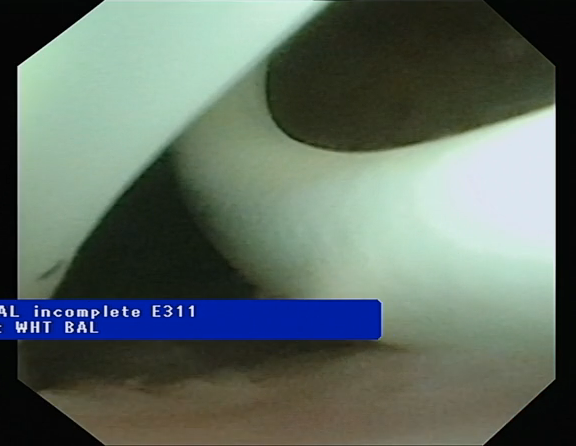
Modality: WLC
Class: Foreign bodies
Subclass: Stent
Lesion: L0
Bladder cancer association: No